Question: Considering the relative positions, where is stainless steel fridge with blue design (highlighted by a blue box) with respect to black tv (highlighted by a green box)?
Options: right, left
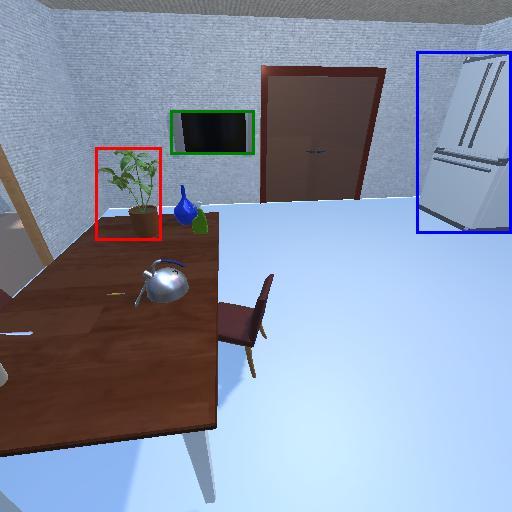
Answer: right